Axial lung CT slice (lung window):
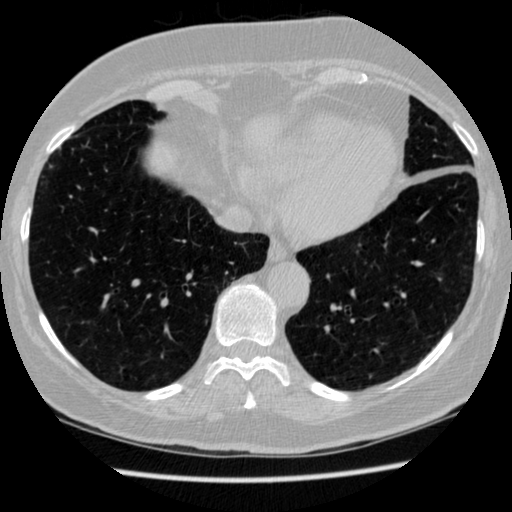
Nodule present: no